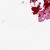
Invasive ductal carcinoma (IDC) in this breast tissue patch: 0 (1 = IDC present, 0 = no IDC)